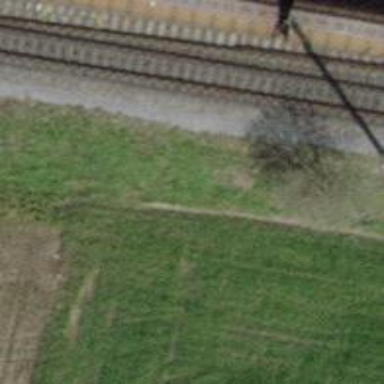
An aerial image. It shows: Single track.